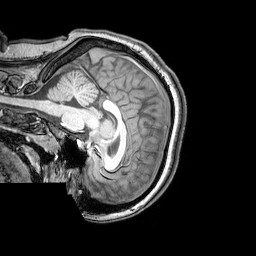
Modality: T1w
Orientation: sagittal
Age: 22
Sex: female
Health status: healthy
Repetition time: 0.081 s
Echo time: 0.037 s